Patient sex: M
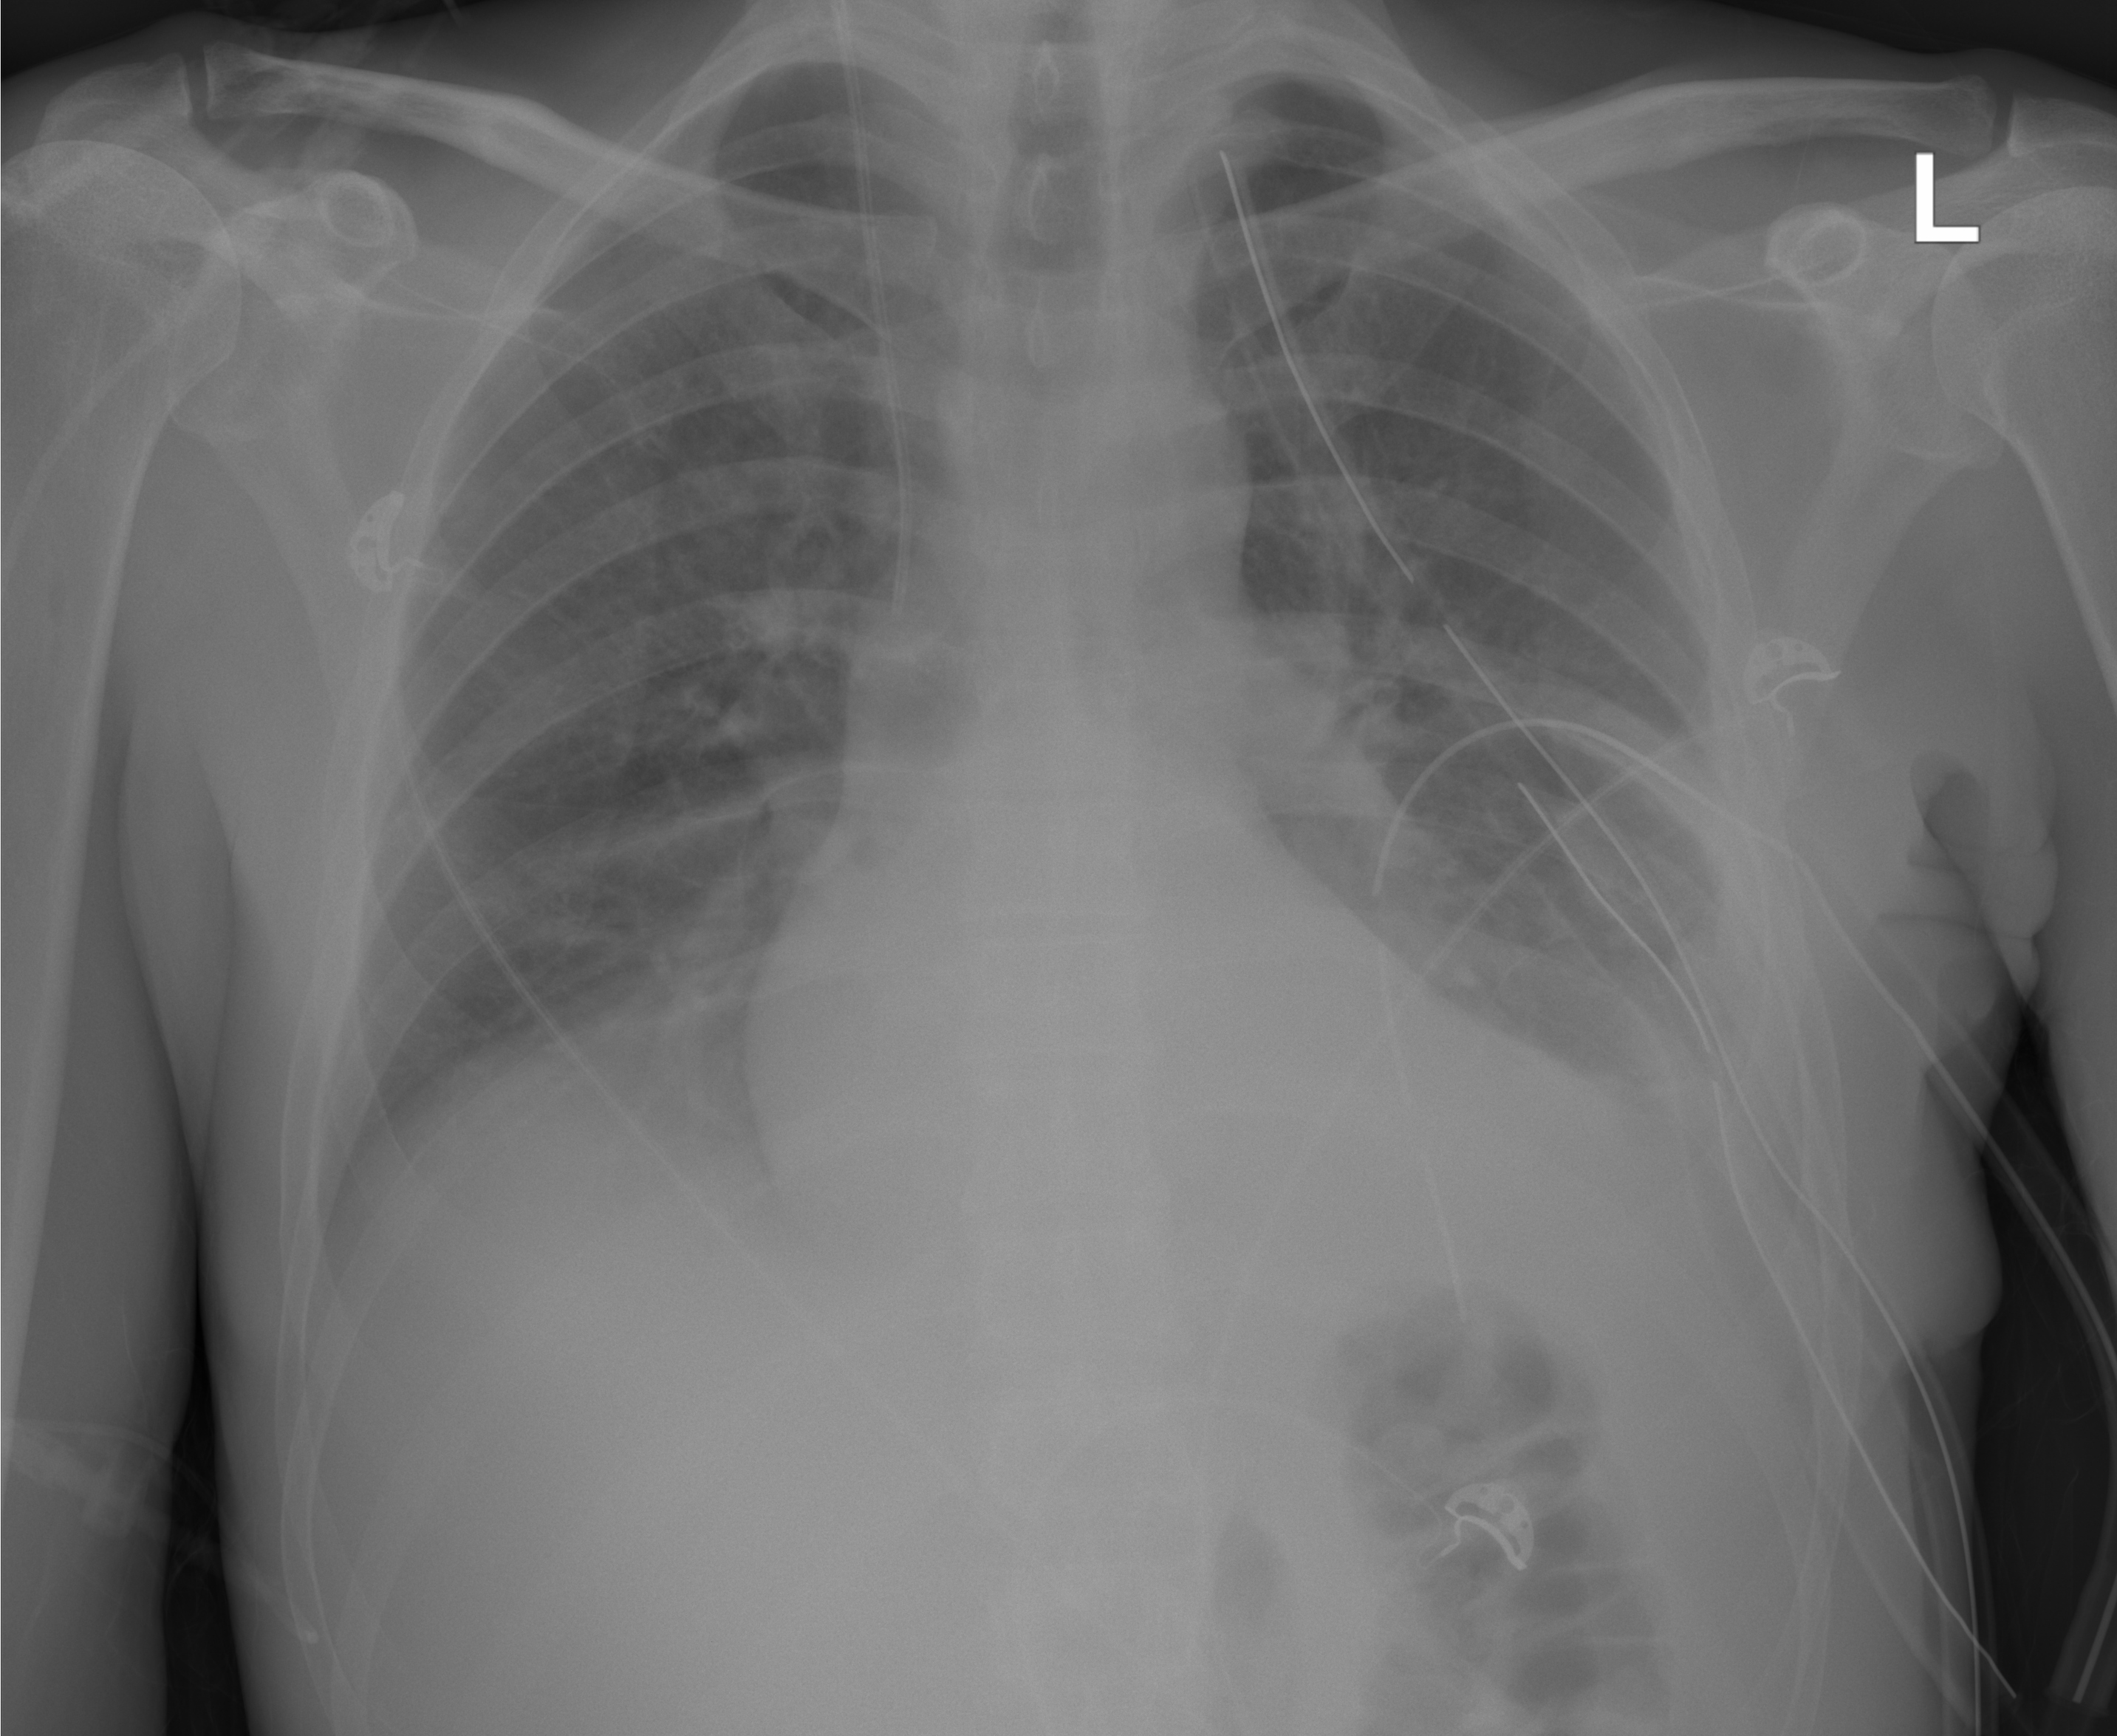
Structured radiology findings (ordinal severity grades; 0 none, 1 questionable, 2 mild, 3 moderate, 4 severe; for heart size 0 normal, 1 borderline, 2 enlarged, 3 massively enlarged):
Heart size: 0
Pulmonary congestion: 0
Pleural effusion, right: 1
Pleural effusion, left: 2
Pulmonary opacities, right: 0
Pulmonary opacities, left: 0
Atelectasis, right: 1
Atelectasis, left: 2